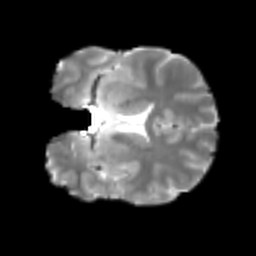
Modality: T2w
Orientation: coronal
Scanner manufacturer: siemens
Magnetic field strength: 3 T
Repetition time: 4 s
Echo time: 0.0594 s